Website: macys
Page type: payment
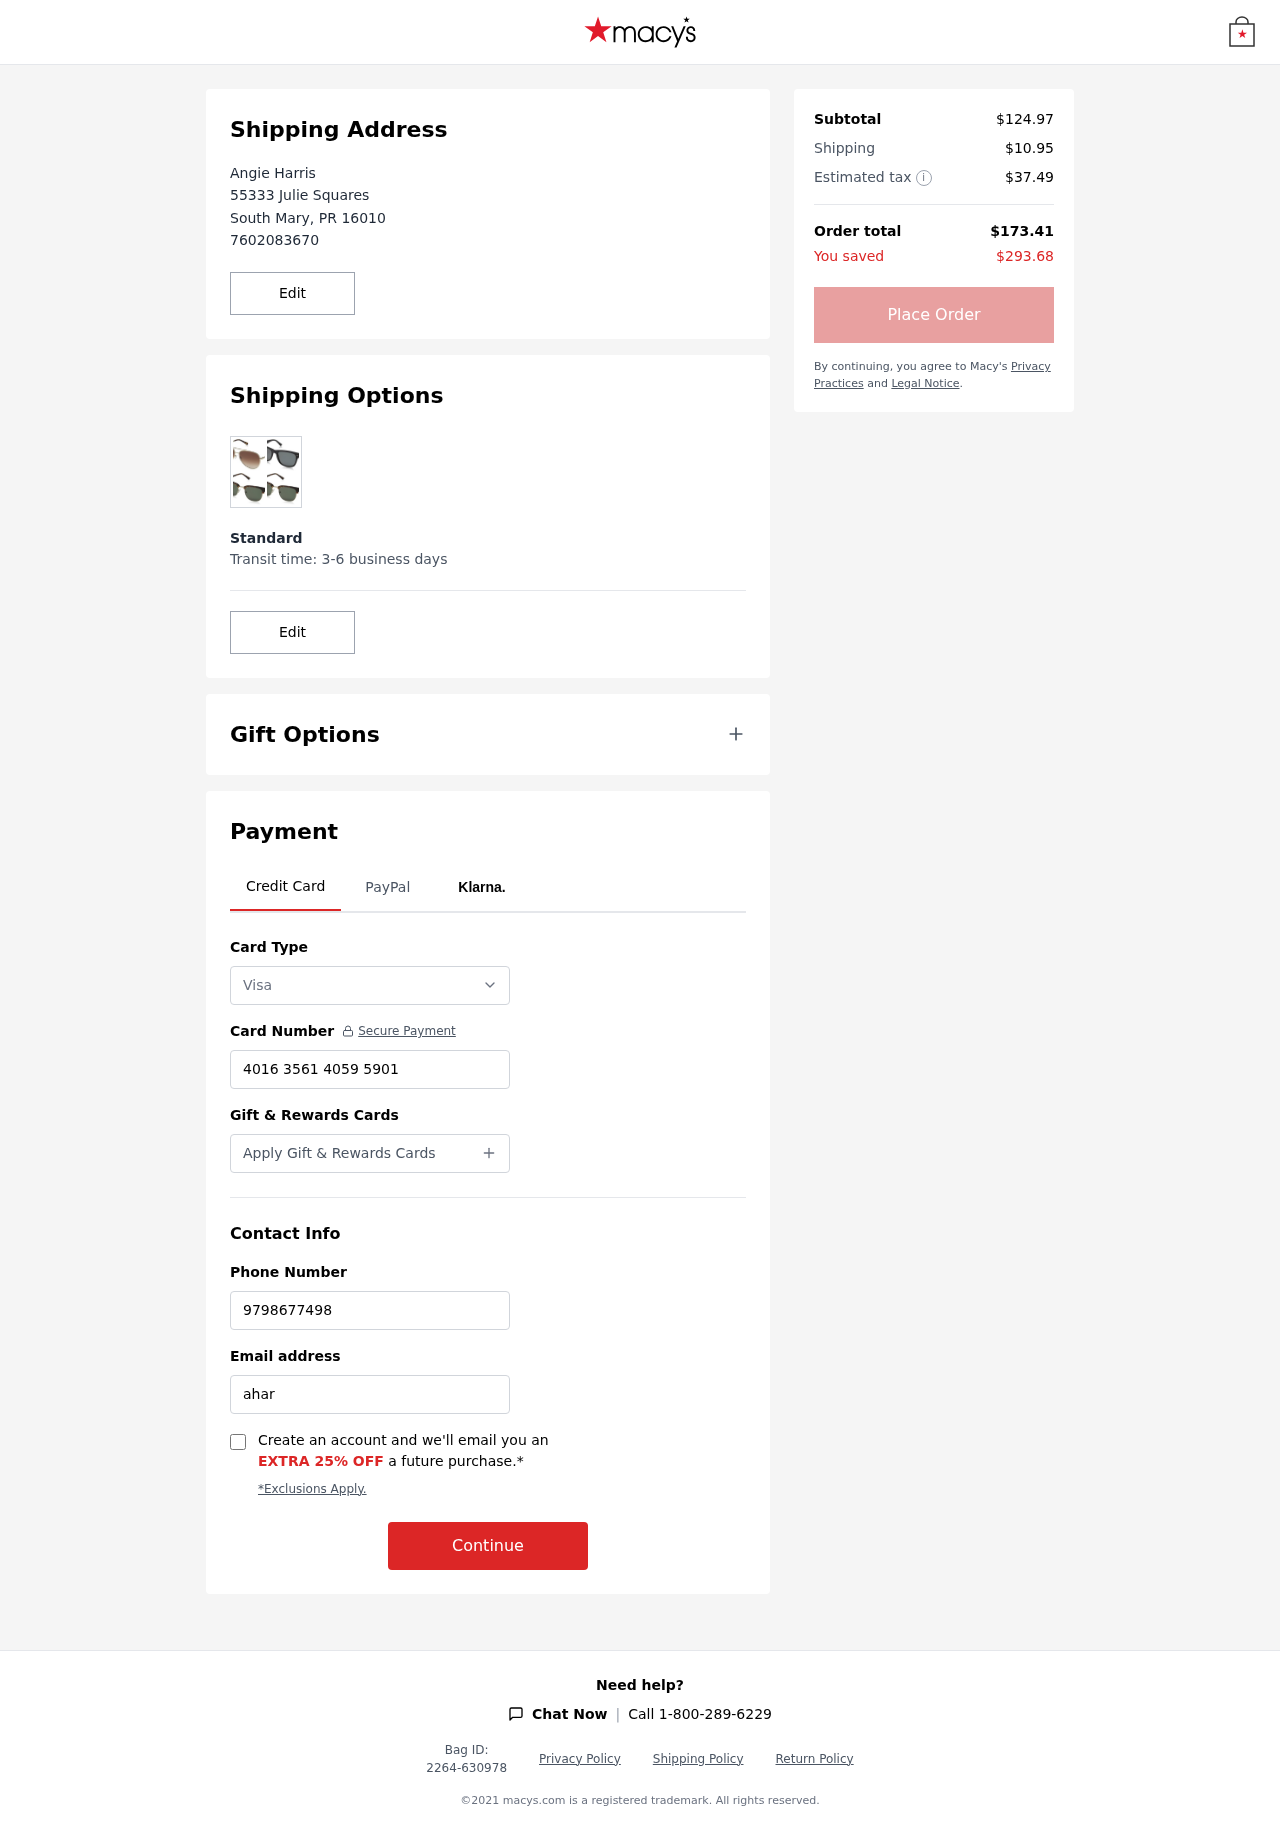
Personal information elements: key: PII_CARD_NUMBER
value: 4016 3561 4059 5901
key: PII_CARD_TYPE
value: Visa
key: PII_CITY
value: South Mary
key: PII_EMAIL
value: aharris@hotmail.com
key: PII_FULLNAME
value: Angie Harris
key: PII_PHONE
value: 7602083670
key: PII_PHONE_ALT
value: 9798677498
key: PII_POSTCODE
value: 16010
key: PII_STATE_ABBR
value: PR
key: PII_STREET
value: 55333 Julie Squares
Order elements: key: ORDER_SUBTOTAL
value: $124.97
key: ORDER_SHIPPING_COST
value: $10.95
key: ORDER_TAX
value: $37.49
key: ORDER_TOTAL
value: $173.41
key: ORDER_SAVINGS
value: $293.68